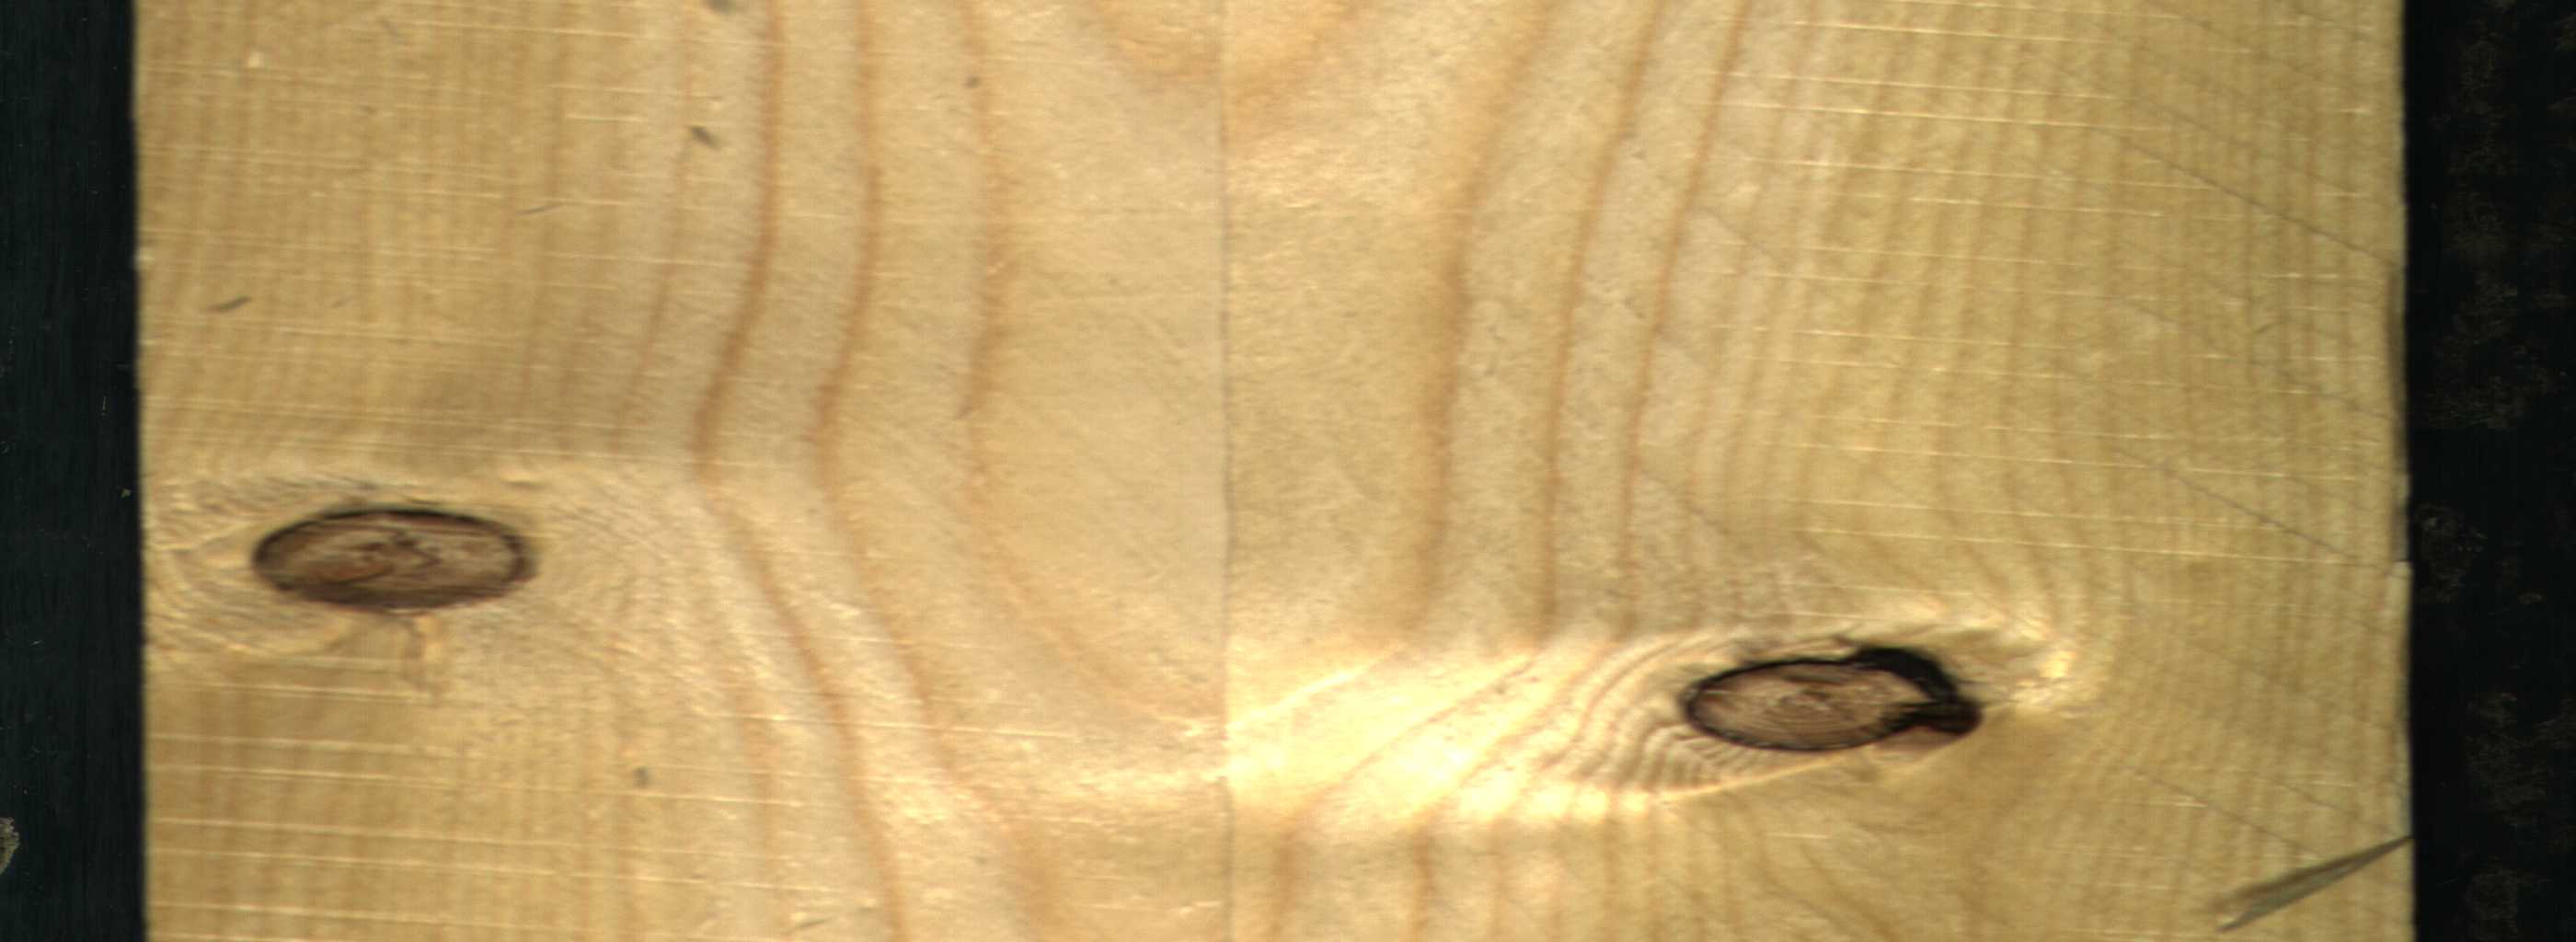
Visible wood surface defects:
Dead_Knot
Dead_Knot